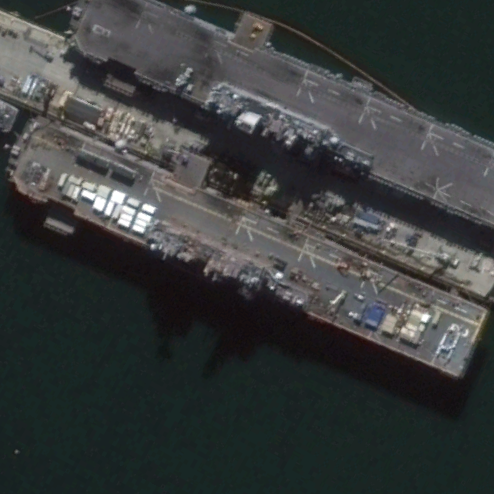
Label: assault